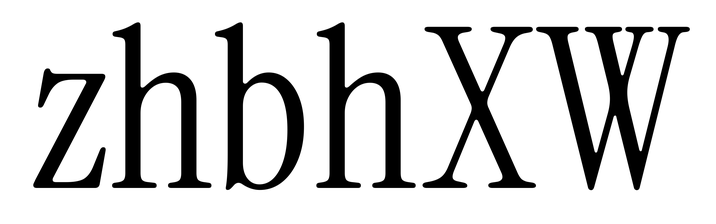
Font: InstrumentSerif-Regular